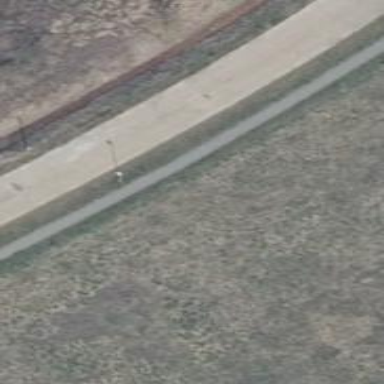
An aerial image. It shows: Asphalt path.